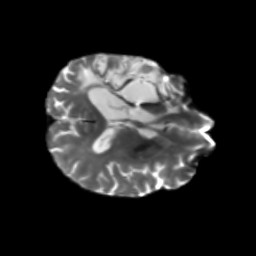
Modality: T2w
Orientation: axial
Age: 57
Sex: male
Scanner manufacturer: siemens
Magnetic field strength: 3 T
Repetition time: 5.25 s
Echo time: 0.08 s